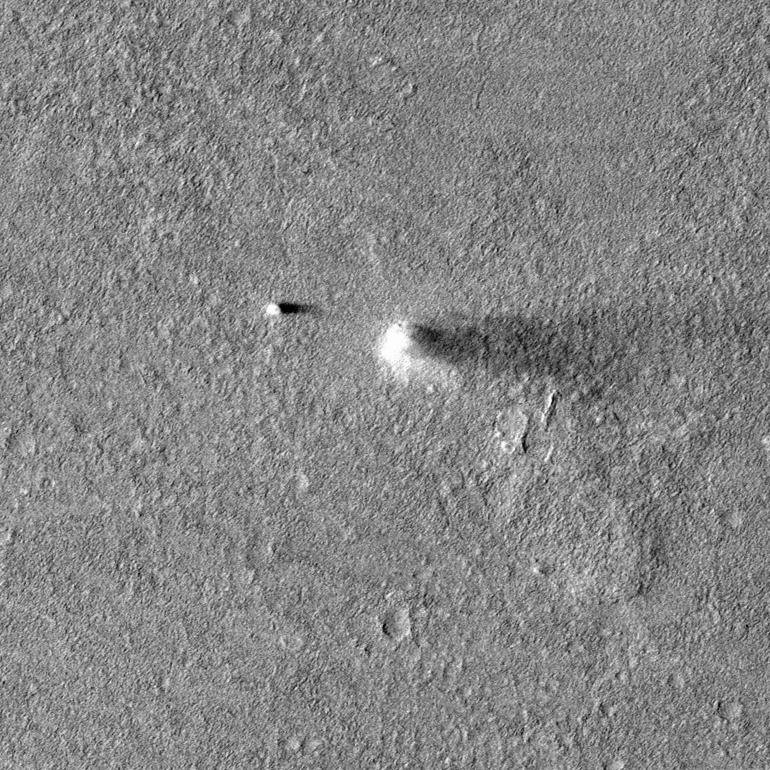
Label: dustdevil, dustdevil